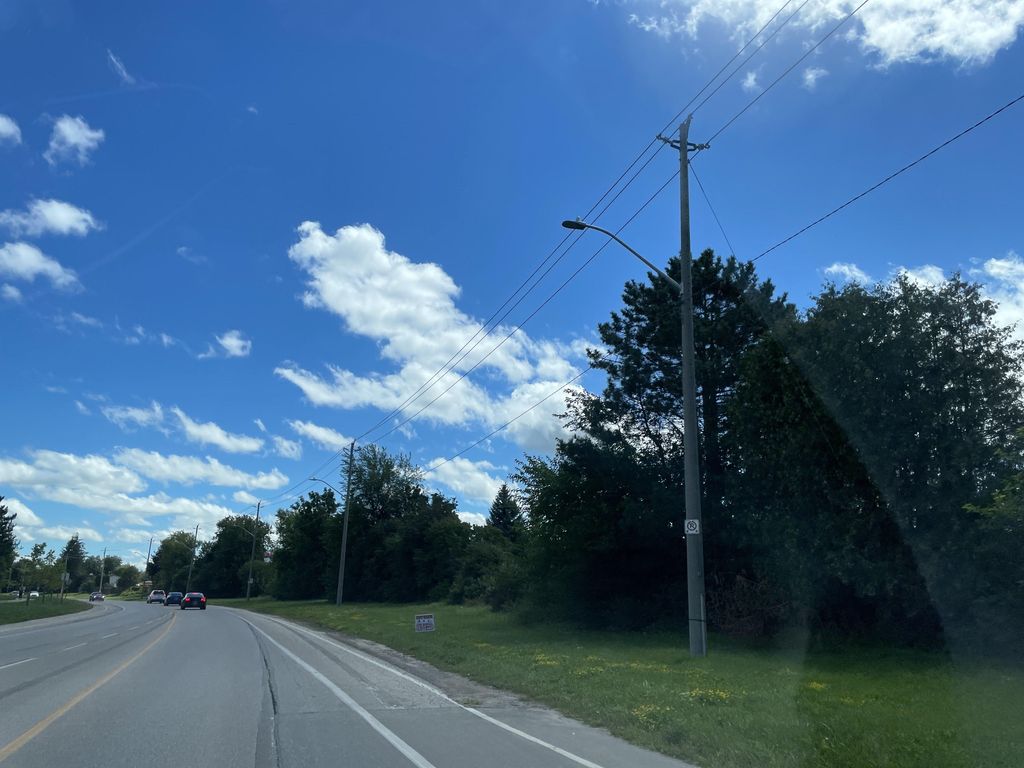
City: kitchener-waterloo